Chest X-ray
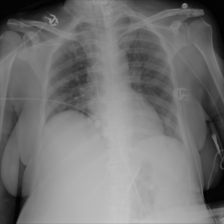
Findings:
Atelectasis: negative
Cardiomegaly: negative
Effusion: negative
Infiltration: negative
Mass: negative
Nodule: negative
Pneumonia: negative
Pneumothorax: negative
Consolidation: negative
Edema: negative
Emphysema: negative
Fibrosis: negative
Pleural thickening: negative
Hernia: negative